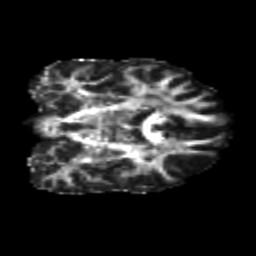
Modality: FA
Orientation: coronal
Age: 26
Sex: male
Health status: healthy
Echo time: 0.074 s